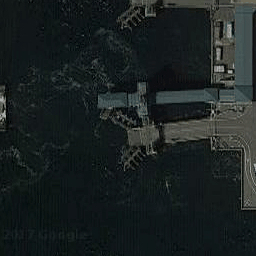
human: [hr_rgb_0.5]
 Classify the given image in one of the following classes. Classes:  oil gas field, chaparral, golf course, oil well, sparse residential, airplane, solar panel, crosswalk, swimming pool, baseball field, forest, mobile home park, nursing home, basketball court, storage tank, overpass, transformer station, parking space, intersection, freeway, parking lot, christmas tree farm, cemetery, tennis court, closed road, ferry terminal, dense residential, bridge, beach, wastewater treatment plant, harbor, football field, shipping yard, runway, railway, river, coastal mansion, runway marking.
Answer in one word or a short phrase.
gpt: ferry terminal